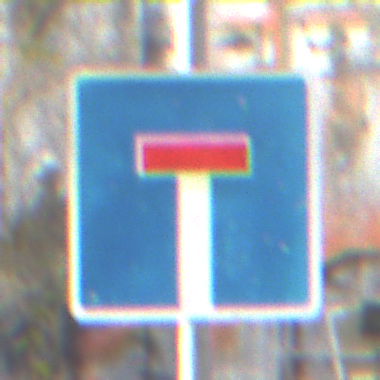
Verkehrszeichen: Sackgasse
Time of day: MorningAfternoon
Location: Outdoor (Urban)
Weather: PartlyCloudy
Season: NotSpecified
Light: Natural